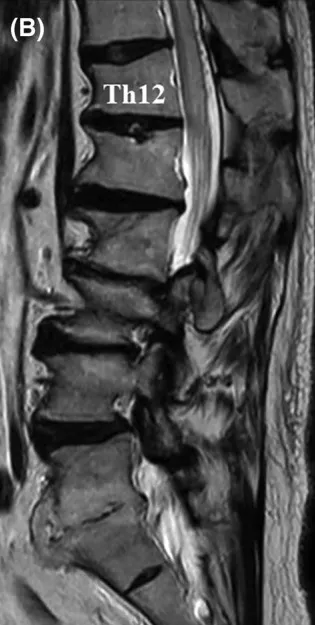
Initial magnetic resonance imaging (MRI) of the lumbar spine. (A, B) Sagittal T2-weighted MRI showing lumbar spondylosis, spinal cord edema, and flow voids around the cord at the Th11-L1 level.
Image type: radiology (mri)